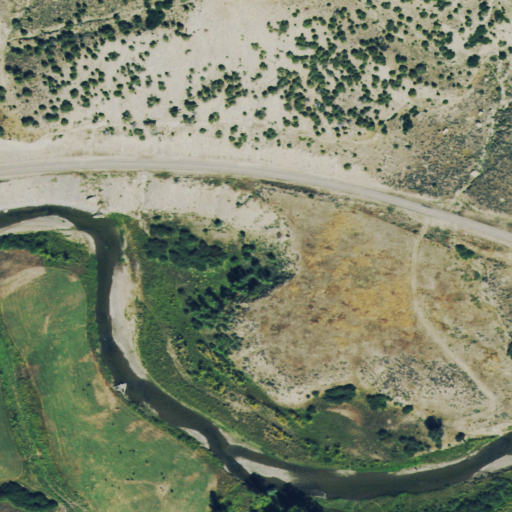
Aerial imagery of valley in Colorado named Peck Gulch containing shrub, pasture, open development, evergreen forest, woody wetlands, open water, low intensity development, and herbaceous wetlands